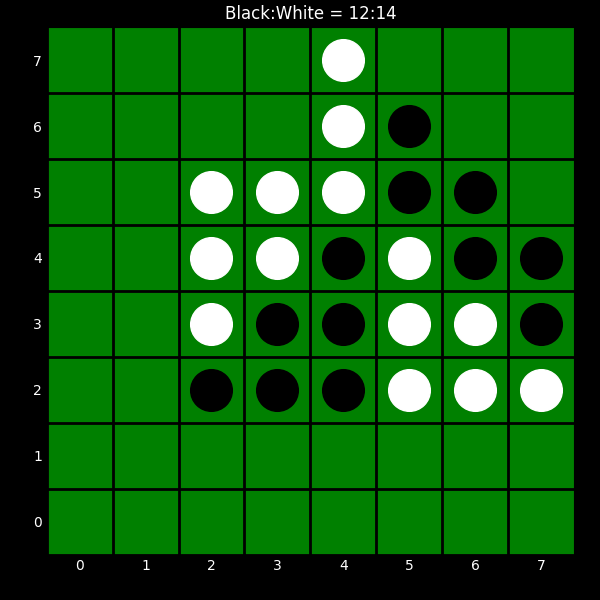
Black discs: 12
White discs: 14